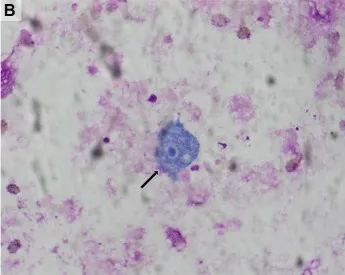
Histology and cytology findings. (B) The cytological study of ulcer surface secretion showed amoeba trophozoite (Wright-Giemsa stain, 400x). The black arrows indicate amoeba trophozoites.
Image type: pathology (giemsa)